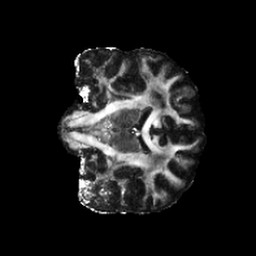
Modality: FA
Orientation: coronal
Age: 30
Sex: male
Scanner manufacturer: siemens
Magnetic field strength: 6.98 T
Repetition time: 7.776 s
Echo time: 0.076 s